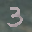
Label: 3